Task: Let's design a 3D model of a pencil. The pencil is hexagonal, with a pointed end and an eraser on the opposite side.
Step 150:
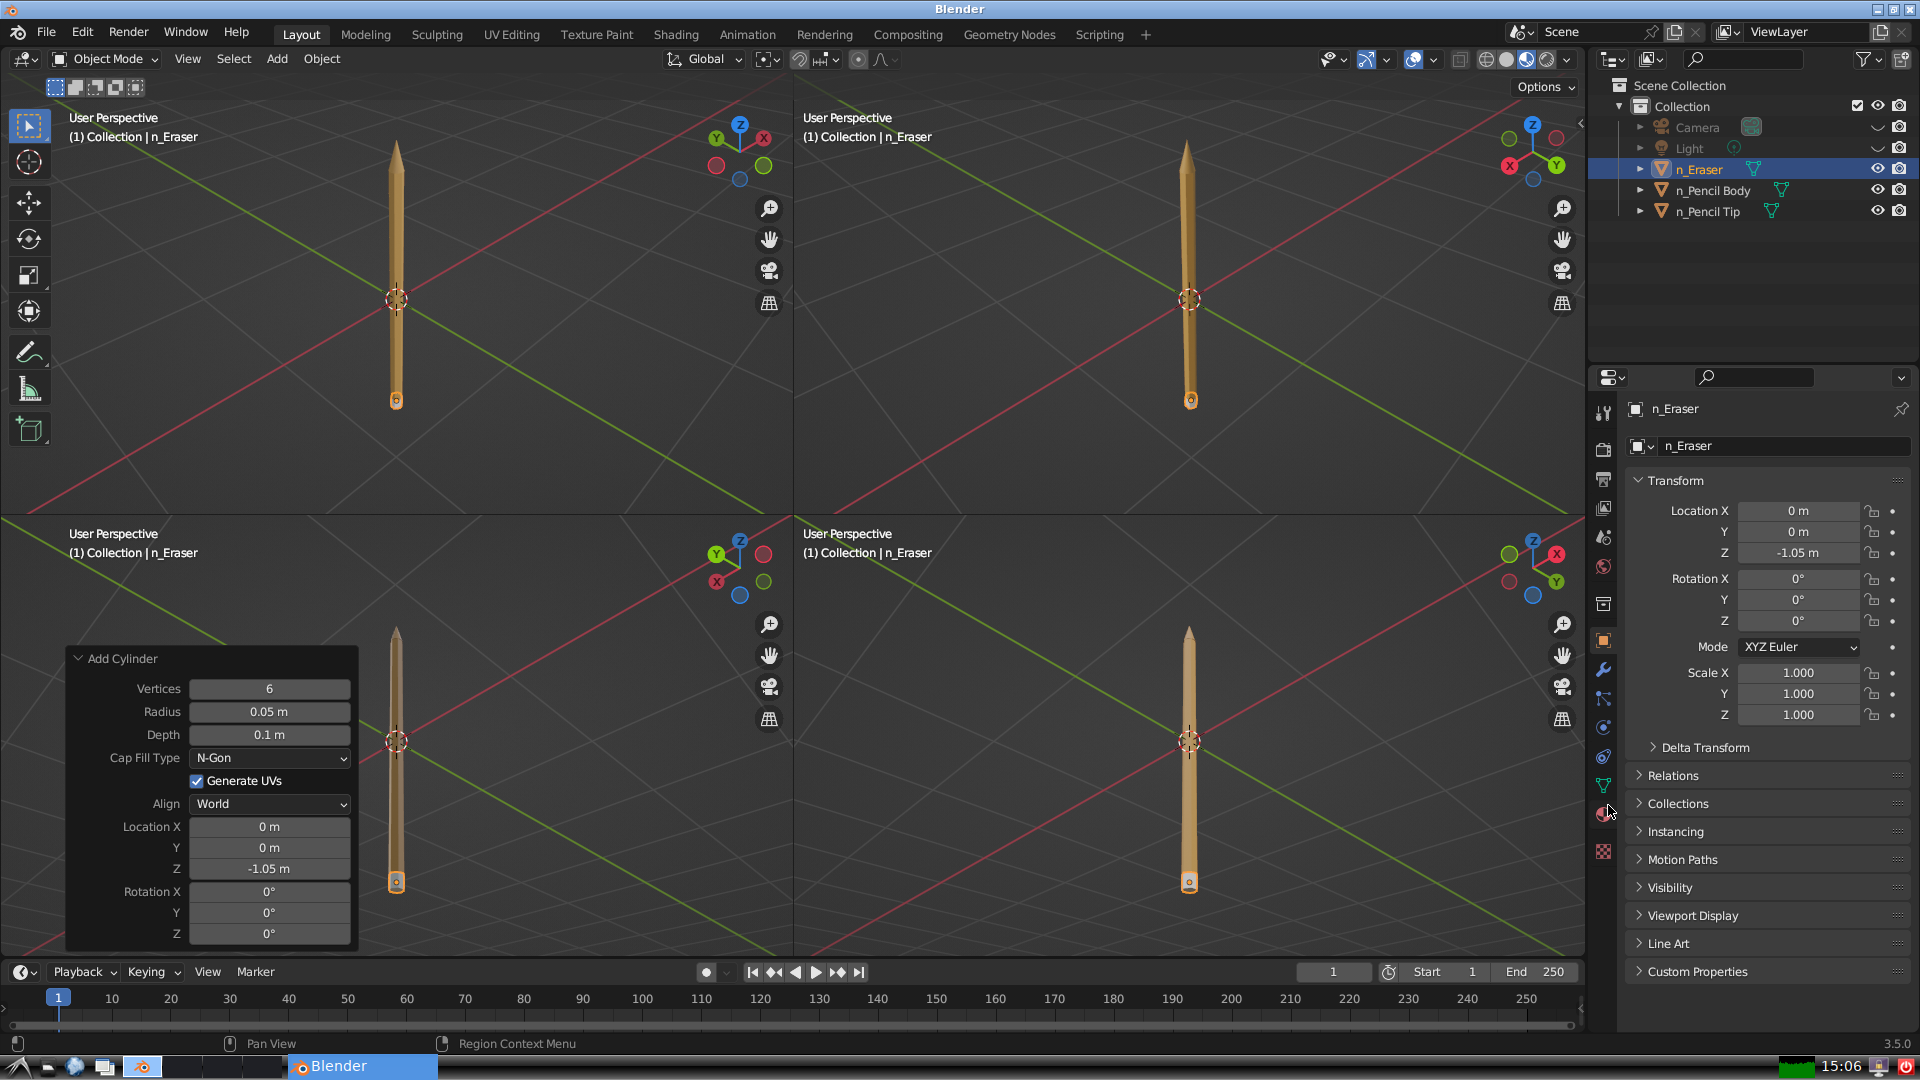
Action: click: no